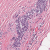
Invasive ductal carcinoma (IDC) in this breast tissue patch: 1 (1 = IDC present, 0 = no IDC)